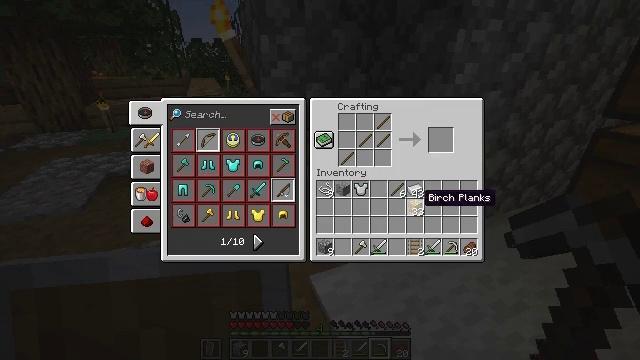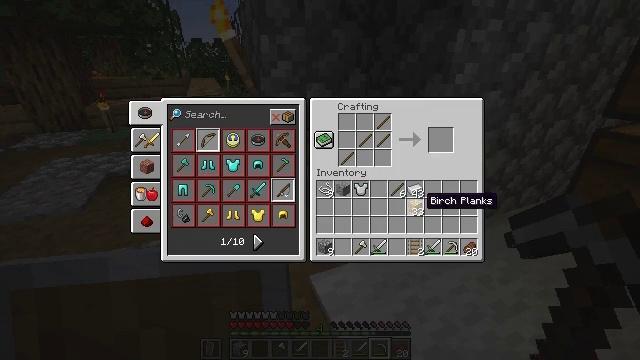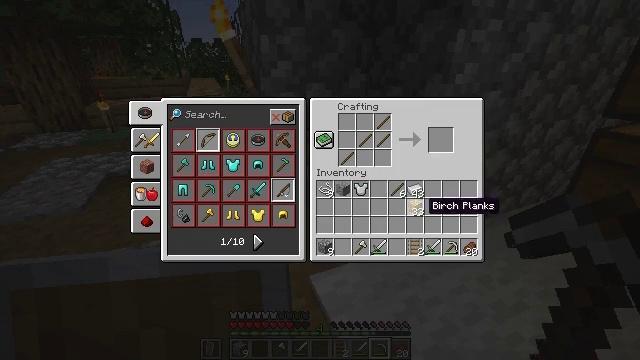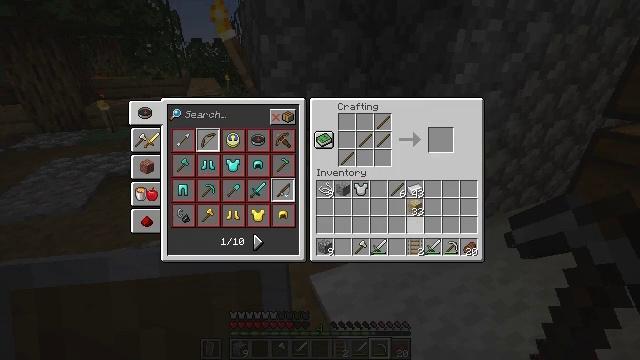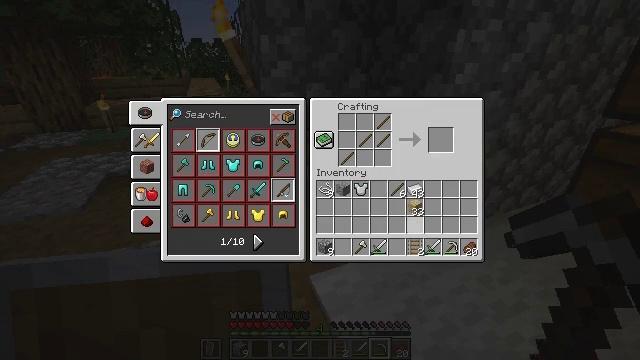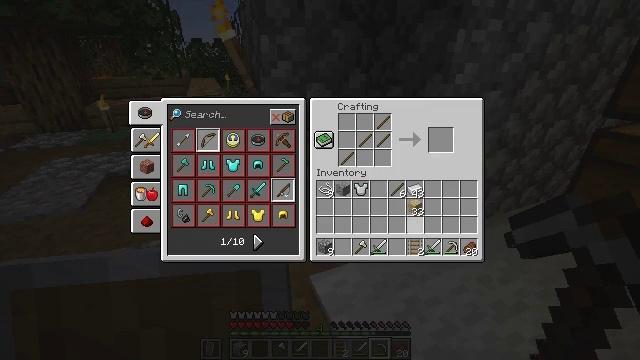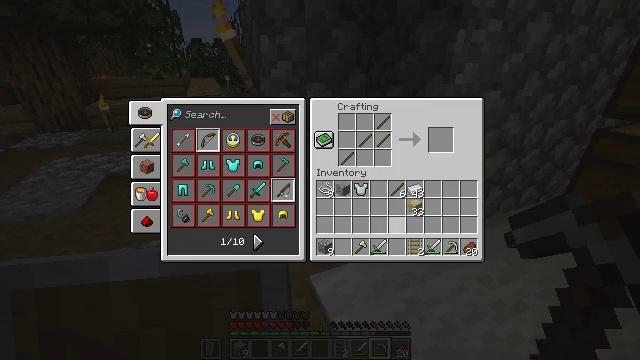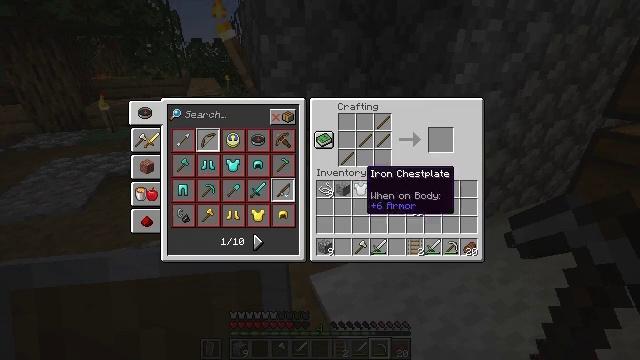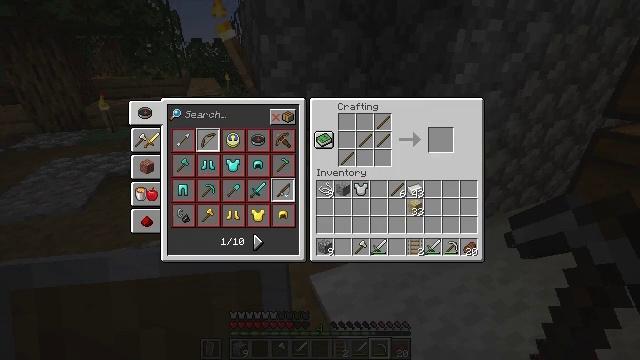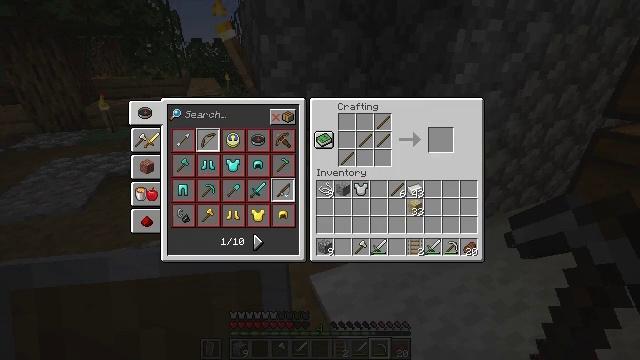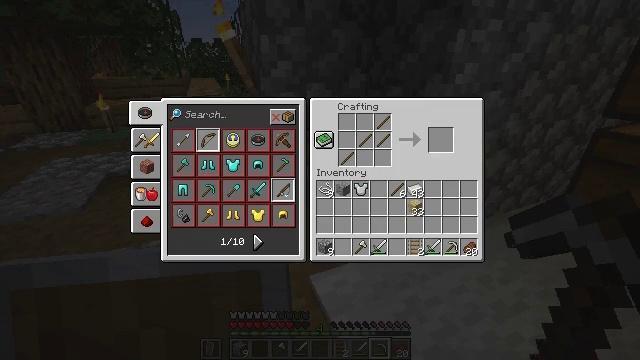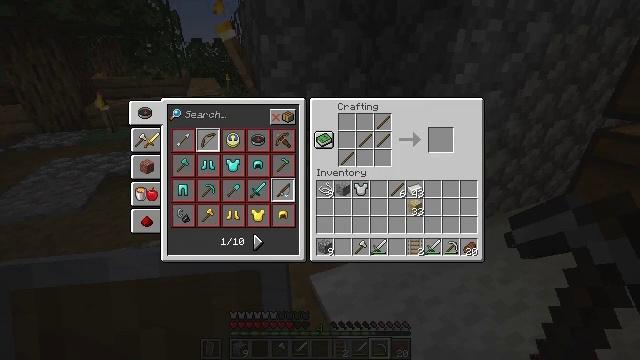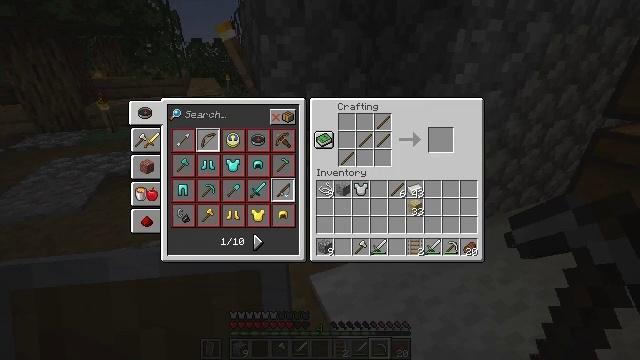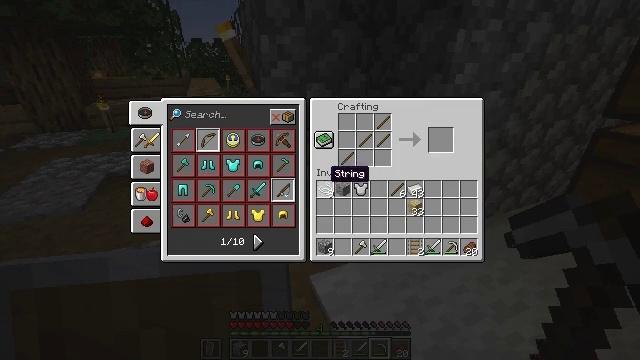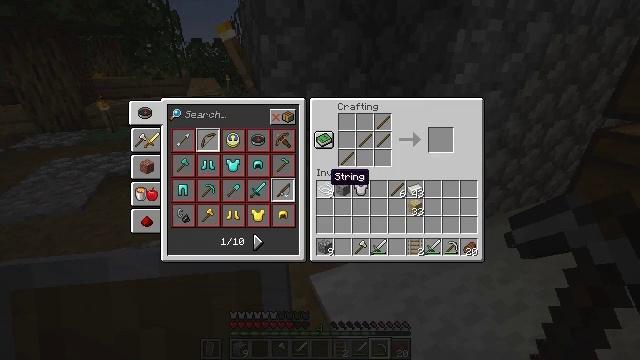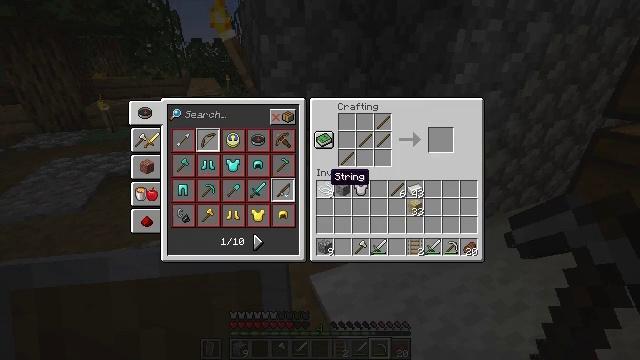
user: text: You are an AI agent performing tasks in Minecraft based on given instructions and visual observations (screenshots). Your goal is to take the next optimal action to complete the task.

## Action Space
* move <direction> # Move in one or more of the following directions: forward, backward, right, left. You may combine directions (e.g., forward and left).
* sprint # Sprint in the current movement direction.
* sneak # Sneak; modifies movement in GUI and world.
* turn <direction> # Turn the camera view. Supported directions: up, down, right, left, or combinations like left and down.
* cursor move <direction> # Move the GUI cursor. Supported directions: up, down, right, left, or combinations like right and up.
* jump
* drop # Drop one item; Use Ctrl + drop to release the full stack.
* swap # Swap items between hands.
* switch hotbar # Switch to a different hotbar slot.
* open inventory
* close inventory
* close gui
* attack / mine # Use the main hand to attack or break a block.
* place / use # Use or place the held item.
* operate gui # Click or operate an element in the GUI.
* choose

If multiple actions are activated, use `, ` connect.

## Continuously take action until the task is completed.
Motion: motion action
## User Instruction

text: Craft a fishing rod.
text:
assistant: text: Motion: no_op
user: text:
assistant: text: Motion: no_op
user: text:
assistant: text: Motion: no_op
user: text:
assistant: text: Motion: cursor move down
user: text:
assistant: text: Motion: no_op
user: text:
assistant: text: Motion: cursor move left and up
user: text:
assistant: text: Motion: cursor move left and up
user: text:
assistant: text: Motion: cursor move left and up
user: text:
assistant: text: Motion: no_op
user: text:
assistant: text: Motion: no_op
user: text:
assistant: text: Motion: no_op
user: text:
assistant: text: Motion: no_op
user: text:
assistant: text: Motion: no_op
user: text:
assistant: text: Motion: no_op
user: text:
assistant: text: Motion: no_op
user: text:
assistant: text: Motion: no_op
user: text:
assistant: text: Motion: no_op
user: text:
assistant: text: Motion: no_op
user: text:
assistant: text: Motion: no_op
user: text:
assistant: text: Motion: no_op
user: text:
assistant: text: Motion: operate gui
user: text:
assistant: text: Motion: operate gui
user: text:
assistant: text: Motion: cursor move right and up
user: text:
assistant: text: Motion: cursor move right and up
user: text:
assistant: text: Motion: no_op
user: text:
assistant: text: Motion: no_op
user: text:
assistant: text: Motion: no_op
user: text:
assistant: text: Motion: no_op
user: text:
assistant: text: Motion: no_op
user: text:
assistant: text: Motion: no_op